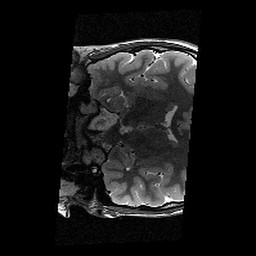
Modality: T2w
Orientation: coronal
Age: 10
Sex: male
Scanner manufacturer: siemens
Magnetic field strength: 3 T
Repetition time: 9.23 s
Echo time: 0.067 s